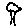
Label: tree